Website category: sports
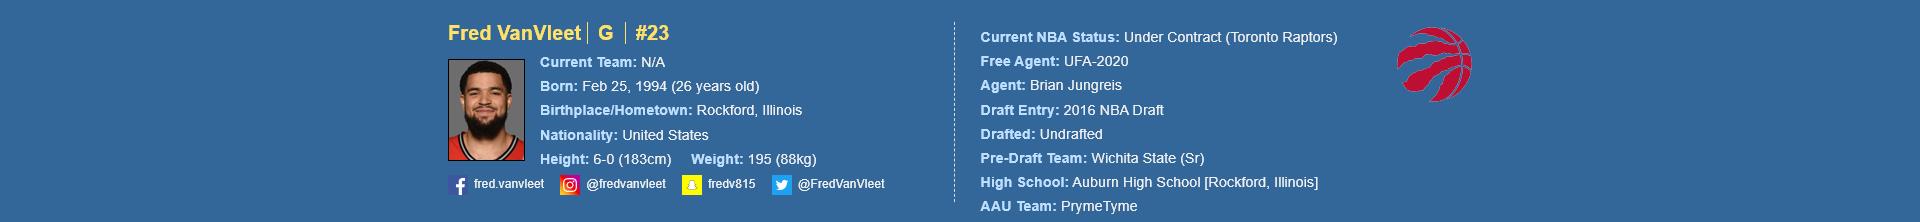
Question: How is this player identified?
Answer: Fred VanVleet

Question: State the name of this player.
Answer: Fred VanVleet

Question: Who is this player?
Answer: Fred VanVleet

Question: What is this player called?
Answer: Fred VanVleet

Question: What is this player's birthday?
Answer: Feb 25, 1994

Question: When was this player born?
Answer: Feb 25, 1994

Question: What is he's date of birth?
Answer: Feb 25, 1994

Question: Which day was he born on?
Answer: Feb 25, 1994

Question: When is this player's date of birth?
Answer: Feb 25, 1994

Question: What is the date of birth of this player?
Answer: Feb 25, 1994

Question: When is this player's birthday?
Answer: Feb 25, 1994

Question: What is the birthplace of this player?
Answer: Rockford, Illinois

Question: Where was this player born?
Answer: Rockford, Illinois

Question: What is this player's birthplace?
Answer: Rockford, Illinois

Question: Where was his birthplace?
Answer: Rockford, Illinois

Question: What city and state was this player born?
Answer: Rockford, Illinois

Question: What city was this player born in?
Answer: Rockford, Illinois

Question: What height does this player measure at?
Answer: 6-0 (183cm)

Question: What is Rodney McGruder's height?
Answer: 6-0 (183cm)

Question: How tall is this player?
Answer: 6-0 (183cm)

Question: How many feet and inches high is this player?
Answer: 6-0 (183cm)

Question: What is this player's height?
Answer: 6-0 (183cm)

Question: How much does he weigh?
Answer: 195 (88kg)

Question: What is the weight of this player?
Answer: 195 (88kg)

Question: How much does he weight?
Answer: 195 (88kg)

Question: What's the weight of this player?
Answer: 195 (88kg)

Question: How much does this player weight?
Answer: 195 (88kg)

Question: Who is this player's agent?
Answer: Brian Jungreis

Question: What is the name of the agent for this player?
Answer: Brian Jungreis

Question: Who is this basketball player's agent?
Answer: Brian Jungreis

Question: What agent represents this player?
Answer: Brian Jungreis

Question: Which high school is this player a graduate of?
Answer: Auburn High School

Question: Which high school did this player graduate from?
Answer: Auburn High School

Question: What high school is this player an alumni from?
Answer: Auburn High School

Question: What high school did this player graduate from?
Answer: Auburn High School

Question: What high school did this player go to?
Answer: Auburn High School

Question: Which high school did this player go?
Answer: Auburn High School